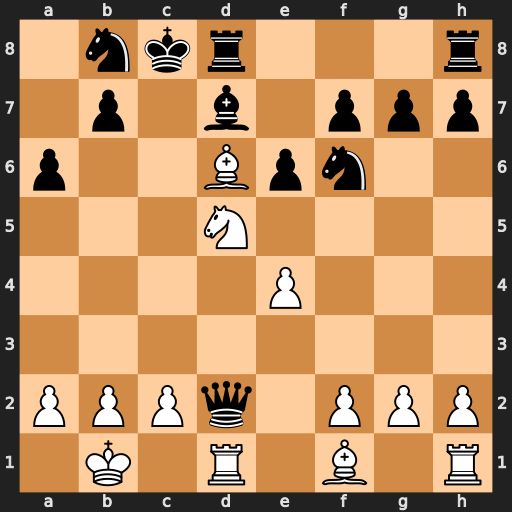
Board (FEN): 1nkr3r/1p1b1ppp/p2Bpn2/3N4/4P3/8/PPPq1PPP/1K1R1B1R
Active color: w
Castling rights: -
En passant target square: -
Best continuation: Ne7#